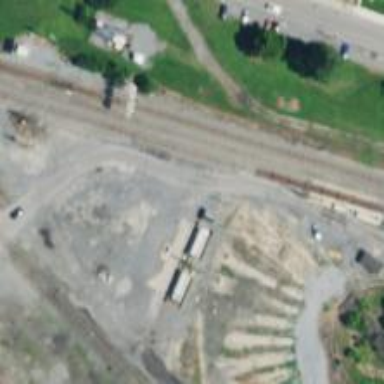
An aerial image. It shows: Railway level crossing.